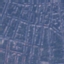
Land use / land cover class: Residential